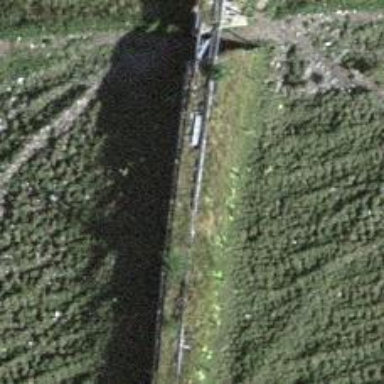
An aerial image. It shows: Disused railway with embankment.